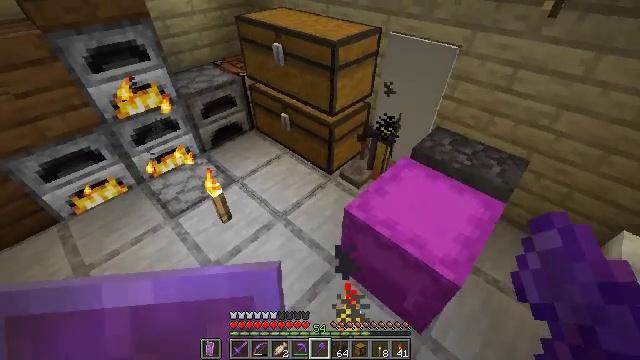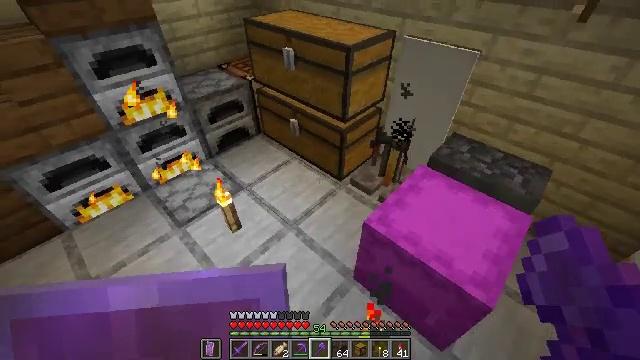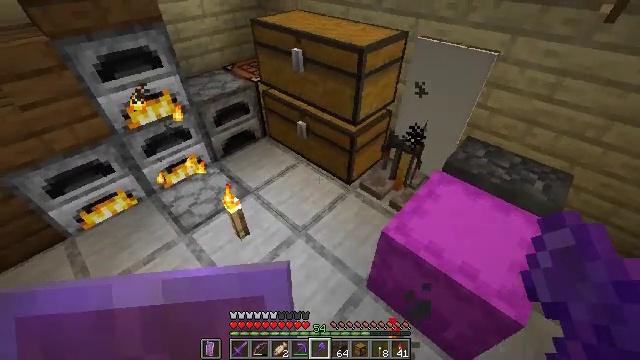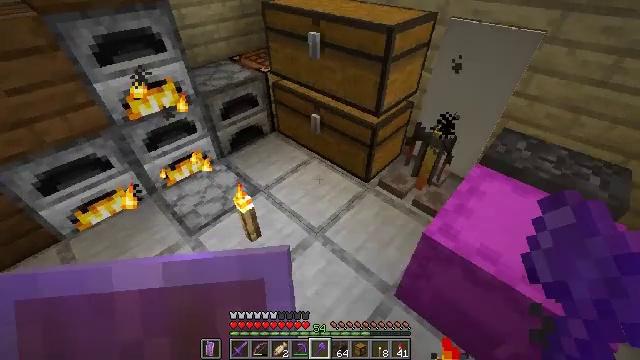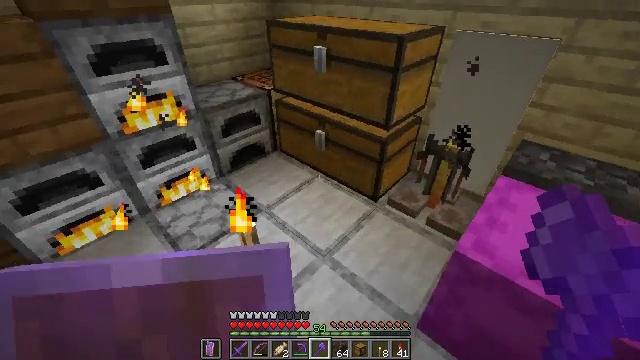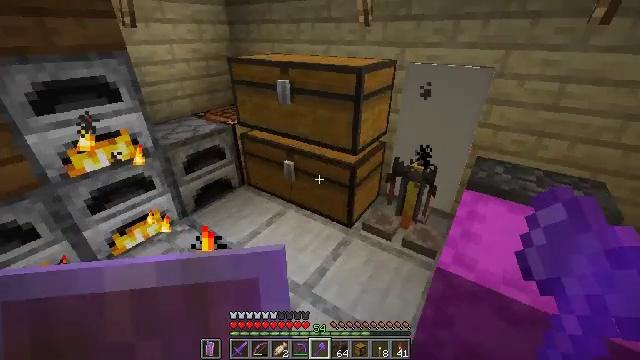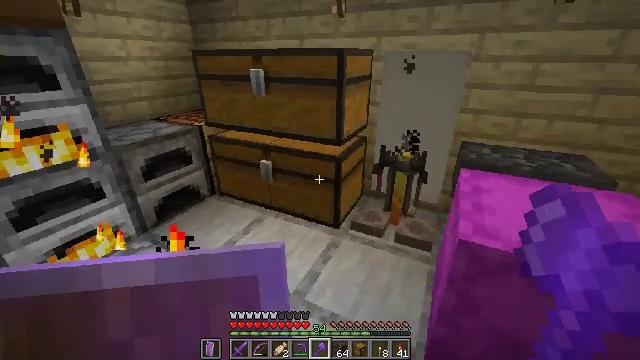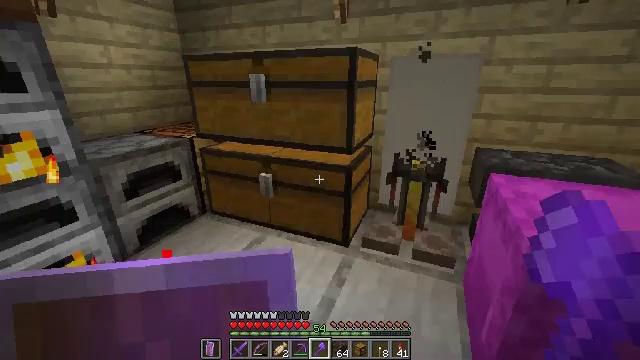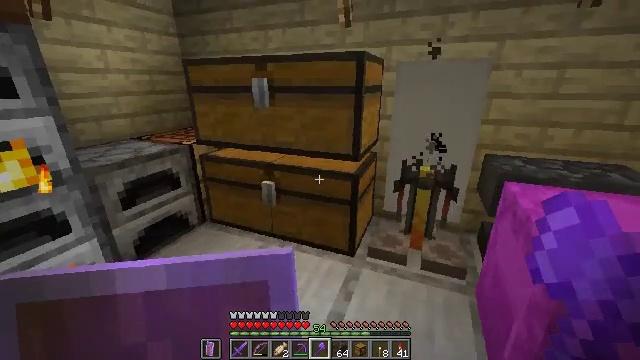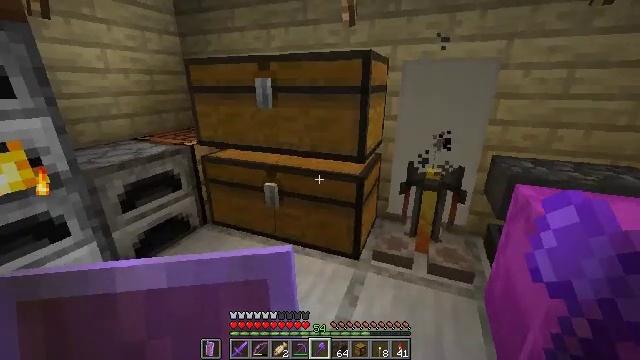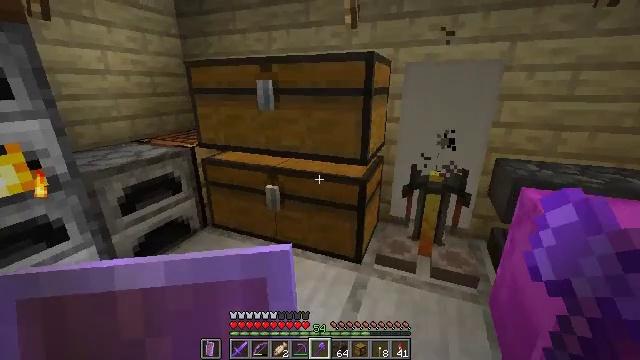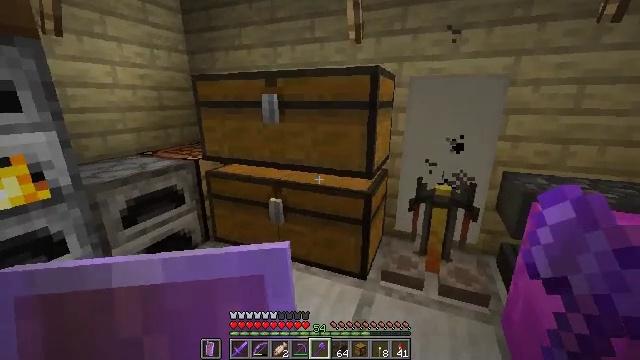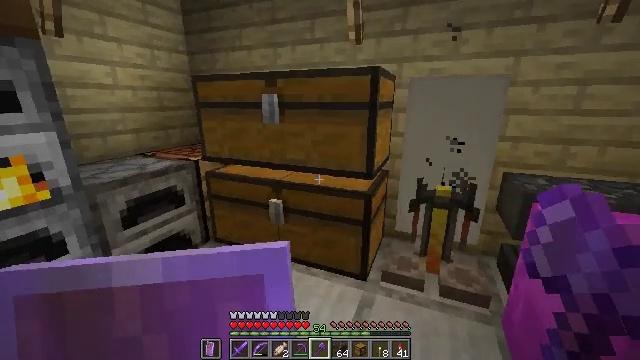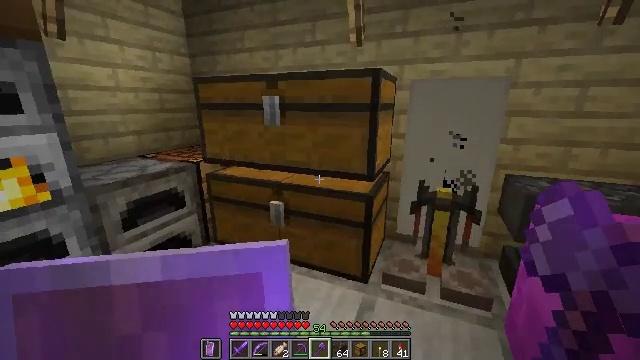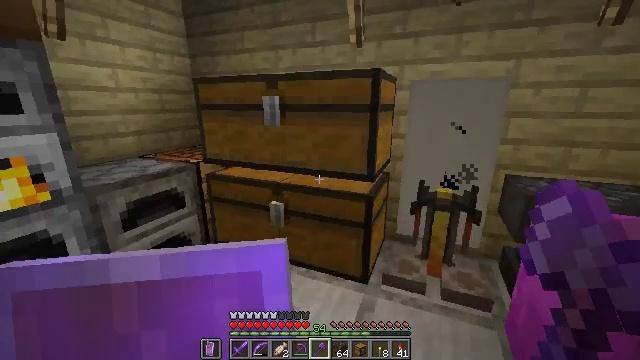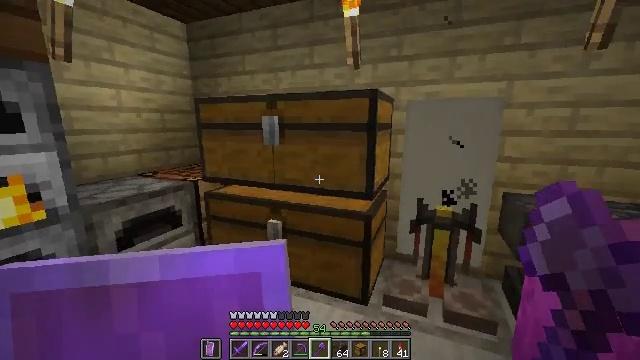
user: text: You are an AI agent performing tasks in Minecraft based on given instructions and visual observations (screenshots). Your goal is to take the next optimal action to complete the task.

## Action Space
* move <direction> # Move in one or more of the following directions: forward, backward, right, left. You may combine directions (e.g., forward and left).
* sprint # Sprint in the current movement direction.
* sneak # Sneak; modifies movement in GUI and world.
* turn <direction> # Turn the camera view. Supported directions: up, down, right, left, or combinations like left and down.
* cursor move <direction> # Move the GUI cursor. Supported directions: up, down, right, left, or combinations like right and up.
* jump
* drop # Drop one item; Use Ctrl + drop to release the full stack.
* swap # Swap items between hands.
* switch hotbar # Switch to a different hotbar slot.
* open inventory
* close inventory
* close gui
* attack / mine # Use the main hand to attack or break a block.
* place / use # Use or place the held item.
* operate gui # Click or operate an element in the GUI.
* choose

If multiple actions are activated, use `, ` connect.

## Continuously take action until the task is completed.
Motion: motion action
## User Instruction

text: Create a shulker box for extra storage space.
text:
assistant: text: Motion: move forward and move left
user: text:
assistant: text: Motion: move forward and move left
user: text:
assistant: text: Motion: move forward and move left
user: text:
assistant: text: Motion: move forward and move left, turn up
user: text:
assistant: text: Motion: move forward and move left, turn right and up
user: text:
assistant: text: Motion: move forward and move left, turn right and up
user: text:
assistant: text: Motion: move forward, turn right and up
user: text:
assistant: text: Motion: no_op
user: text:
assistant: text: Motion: no_op
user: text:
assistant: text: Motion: no_op
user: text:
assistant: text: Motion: turn up
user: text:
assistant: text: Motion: no_op
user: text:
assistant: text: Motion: no_op
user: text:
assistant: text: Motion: no_op
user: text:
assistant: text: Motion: turn up
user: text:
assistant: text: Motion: turn up
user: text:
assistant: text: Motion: turn up
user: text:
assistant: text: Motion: use / place
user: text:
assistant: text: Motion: use / place
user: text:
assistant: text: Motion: use / place
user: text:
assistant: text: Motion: use / place
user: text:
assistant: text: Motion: no_op
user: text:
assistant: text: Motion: no_op
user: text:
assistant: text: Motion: no_op
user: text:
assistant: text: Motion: no_op
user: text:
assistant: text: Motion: no_op
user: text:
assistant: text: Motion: no_op
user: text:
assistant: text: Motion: no_op
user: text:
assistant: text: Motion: no_op
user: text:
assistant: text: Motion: no_op